Question: I'm working on a Pixi.js game in Coffeescript that mainly focuses on rotating hexes. Everything about the rotation is working correctly in terms of animating the rotation and the underlying board state recognizing the rotation. However, for certain hexes on the board (not all of them), rotating them causes other (not all) sprites on the stage to "shake". They momentarily shift to the side and then shift back again when the rotation finishes. I've tried searching for the problem all over; the one result I found was someone with a similar issue on a different site but had no answers: <URL>.
I'm not sure where to start in terms of diagnosing the bug myself. If it's a issue with the canvas I could look there, but it may also be a Pixi issue. Here's a gif of the issue. When I click on the first hex (on right), many of the lines shake. When I click on the second hex (left), they do not.

The project is quite large at this point in terms of code. Here's the animation function, and helper methods:
'''
## The frame count the window is on ##
@count = 0
### Moves the connector to the correct lit layer ###
@toLit = (connector) ->
try
@colorContainers[connector.color].unlit.removeChild(connector.panel)
catch
if @typeIsArray connector.color
if connector.color.length > 0
c = connector.color[0].toUpperCase()
else
c = Color.asString(Color.NONE).toUpperCase()
else
c = connector.color.toUpperCase()
if c is Color.asString(Color.NONE).toUpperCase()
@toUnlit(connector) ## Prevent lighting of color.NONE
else
@colorContainers[c.toUpperCase()].lit.addChild(connector.panel)
connector.linked = true
return
### Moves the connector to the correct unlit layer ###
@toUnlit = (connector) ->
try
@colorContainers[connector.color].lit.removeChild(connector.panel)
catch
if @typeIsArray connector.color
if connector.color.length > 0
c = connector.color[0]
else
c = Color.asString(Color.NONE)
else
c = connector.color
if connector.hex? and connector.hex instanceof Crystal
@colorContainers[Color.asString(Color.NONE).toUpperCase()].unlit.addChild(connector.panel)
else
@colorContainers[c.toUpperCase()].unlit.addChild(connector.panel)
connector.linked = false
return
### Creates a frame offset for the each color ###
@colorOffset = {}
for c in Color.values()
if not isNaN(c)
c = Color.fromString(c).toUpperCase()
else
c = c.toUpperCase()
@colorOffset[c] = Math.random() + 0.5
### Updates the pulse filter that controls lighting effects ###
@calcPulseFilter = (count) ->
for col, val of @colorContainers
pulse = val.lit.filters[0]
cont = (count + val.lit.pulseOffset)/val.lit.pulseLength
m = pulse.matrix
m[0] = Math.abs(Math.sin(cont * 2 * Math.PI)) * 0.5 + 0.5
m[5] = Math.abs(Math.sin(cont * 2 * Math.PI)) * 0.5 + 0.5
m[10] = Math.abs(Math.sin(cont * 2 * Math.PI)) * 0.5 + 0.5
m[15] = Math.abs(Math.sin(cont * 2 * Math.PI)) * 0.25 + 0.75
pulse.matrix = m
for cont in @goalContainer.children
if cont.children.length >= 2 and cont.filters.length >= 2
pulse = cont.filters[1]
correspondCont = @colorContainers[cont.children[0].color.toUpperCase()].lit
c = (count + correspondCont.pulseOffset)/correspondCont.pulseLength
m = pulse.matrix
if parseInt(cont.children[1].text.substring(0, 1)) >= parseInt(cont.children[1].text.substring(2))
m[0] = Math.abs(Math.sin(c * 2 * Math.PI)) * 0.5 + 0.5
m[5] = Math.abs(Math.sin(c * 2 * Math.PI)) * 0.5 + 0.5
m[10] = Math.abs(Math.sin(c * 2 * Math.PI)) * 0.5 + 0.5
m[15] = Math.abs(Math.sin(c * 2 * Math.PI)) * 0.25 + 0.75
else
m[0] = 1
m[5] = 1
m[10] = 1
m[15] = 1
pulse.matrix = m
return
### The animation function. Called by pixi and requests to be recalled ###
@animate = () ->
## Color animation
window.count += 1; ## Frame count
@calcPulseFilter(window.count)
rotSpeed = 1/5
tolerance = 0.000001 ## For floating point errors - difference below this is considered 'equal'
radTo60Degree = 1.<PHONE> ## 1 radian * this coefficient = 60 degrees
if (@BOARD?)
## Update text on goal
curLit = @BOARD.crystalLitCount()
goalContainer = @menu.children[@goalContainerIndex]
isWin = true ## True if this user has won - every goal set.
for pan in goalContainer.children
for spr in pan.children
if spr instanceof PIXI.Text and spr.color.toUpperCase() of curLit
spr.setText(curLit[spr.color.toUpperCase()] + spr.text.substring(1))
if curLit[spr.color.toUpperCase()] < parseInt(spr.text.substring(2))
isWin = false
if isWin and (not @winContainer?) and @showWinContainer
@gameOn = false
@makeWinGameContainer()
for h in @BOARD.allHexes()
##Update lighting of all hexes
if h.isLit().length > 0 and not h.backPanel.children[0].lit
h.backPanel.children[0].lit = true
if not (h instanceof Prism)
@toLit(h.backPanel.spr)
if h.isLit().length is 0 and h.backPanel.children[0].lit
h.backPanel.children[0].lit = false
if not (h instanceof Prism)
@toUnlit(h.backPanel.spr)
hLit = h.isLit()
if h instanceof Prism
## Adjust opacity of cores
for col, core of h.cores
if col.toLowerCase() not in hLit and core.alpha > 0
core.alpha = 0
else if col.toLowerCase() in hLit and core.alpha is 0
core.alpha = 0.75
nS = h.getNeighborsWithBlanks()
## Fixing lighting of connectors
for panel in h.colorPanels
col = panel.color.toLowerCase()
for connector in panel.children
for side in connector.sides
n = nS[side]
if n? and col in hLit and n.colorOfSide(n.indexLinked(h)) is col and not connector.linked
@toLit(connector)
for nPanel in n.colorPanels
for nConnector in nPanel.children
for nSide in nConnector.sides
if nSide is n.indexLinked(h) and not nConnector.linked
@toLit(nConnector)
else if connector.linked and col not in hLit
@toUnlit(connector)
if n?
for nPanel in n.colorPanels
for nConnector in nPanel.children
for nSide in nConnector.sides
if nSide is n.indexLinked(h) and not nConnector.linked
@toUnlit(nConnector)
### Rotation of a prism - finds a prism that wants to rotate and rotates it a bit. ###
### If this is the first notification that this prism wants to rotate, stops providing light. ###
### If the prism is now done rotating, starts providing light again ###
if h instanceof Prism and h.currentRotation isnt h.targetRotation
if h.canLight
h.canLight = false
h.light()
inc =
if (h.targetRotation - h.prevRotation) >= 0
rotSpeed
else
-rotSpeed
h.backPanel.rotation += inc * radTo60Degree
h.currentRotation += inc
for value in h.colorPanels
value.rotation += inc * radTo60Degree
if Math.abs(h.targetRotation - h.currentRotation) < tolerance
inc = (h.targetRotation - h.currentRotation)
h.backPanel.rotation += inc * radTo60Degree
h.currentRotation += inc
for value in h.colorPanels
value.rotation += inc * radTo60Degree
## Update side index of each sprite
for spr in value.children
newSides = []
for side in spr.sides
newSides.push((side + (h.currentRotation - h.prevRotation)) %% Hex.SIDES)
spr.sides = newSides
h.prevRotation = h.currentRotation
h.canLight = true
h.light()
### Spark and crystal color changing ###
if (h instanceof Spark or h instanceof Crystal) and h.toColor isnt ""
col = if (not isNaN(h.toColor))
Color.asString(h.toColor).toUpperCase()
else
h.toColor.toUpperCase()
h.backPanel.spr.color = col
@toLit(h.backPanel.spr)
h.toColor = ""
requestAnimFrame(animate )
@renderer.render(@stage)
return
'''
If there are any other parts of the code you think are relevant to the bug let me know and I'll put those parts up. Any help or suggestions would be really great!
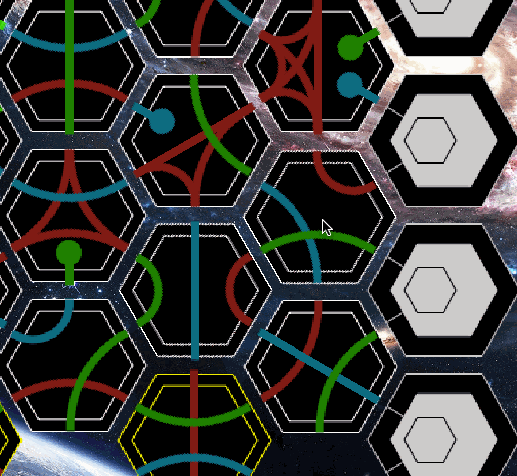
Answer: Stumbled upon the solution on a whim - when you rotate a sprite that is currently the at the border of its parent DisplayObjectContainer(), it causes the parent container to resize. It continues to resize throughout the rotation, as the sprite that defines the corner is moving. The change in dimension of the container causes it to shift relative to its siblings.
The fix is to add an invisible, static sprite to the container in which you are rotating things that is slightly larger than the container would be otherwise. That way you're guaranteed that the sprite you are rotating isn't one of the edges and thus won't cause the container to resize.